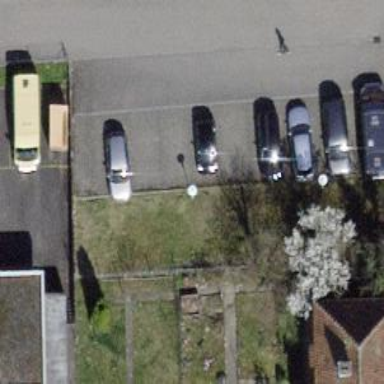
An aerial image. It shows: Parking area with surface.